Interaction volume radius: 5 \u00c5
Interaction volume height: 25 \u00c5
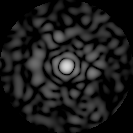
Disorder parameter: 0.8924